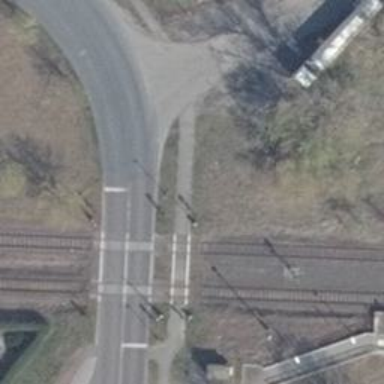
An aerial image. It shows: Crossing for the railway.